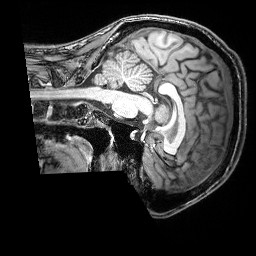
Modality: T1w
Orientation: sagittal
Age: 28
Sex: male
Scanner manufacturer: siemens
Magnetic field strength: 3 T
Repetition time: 2.53 s
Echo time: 0.00388 s